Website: lowes
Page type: customer-info-address
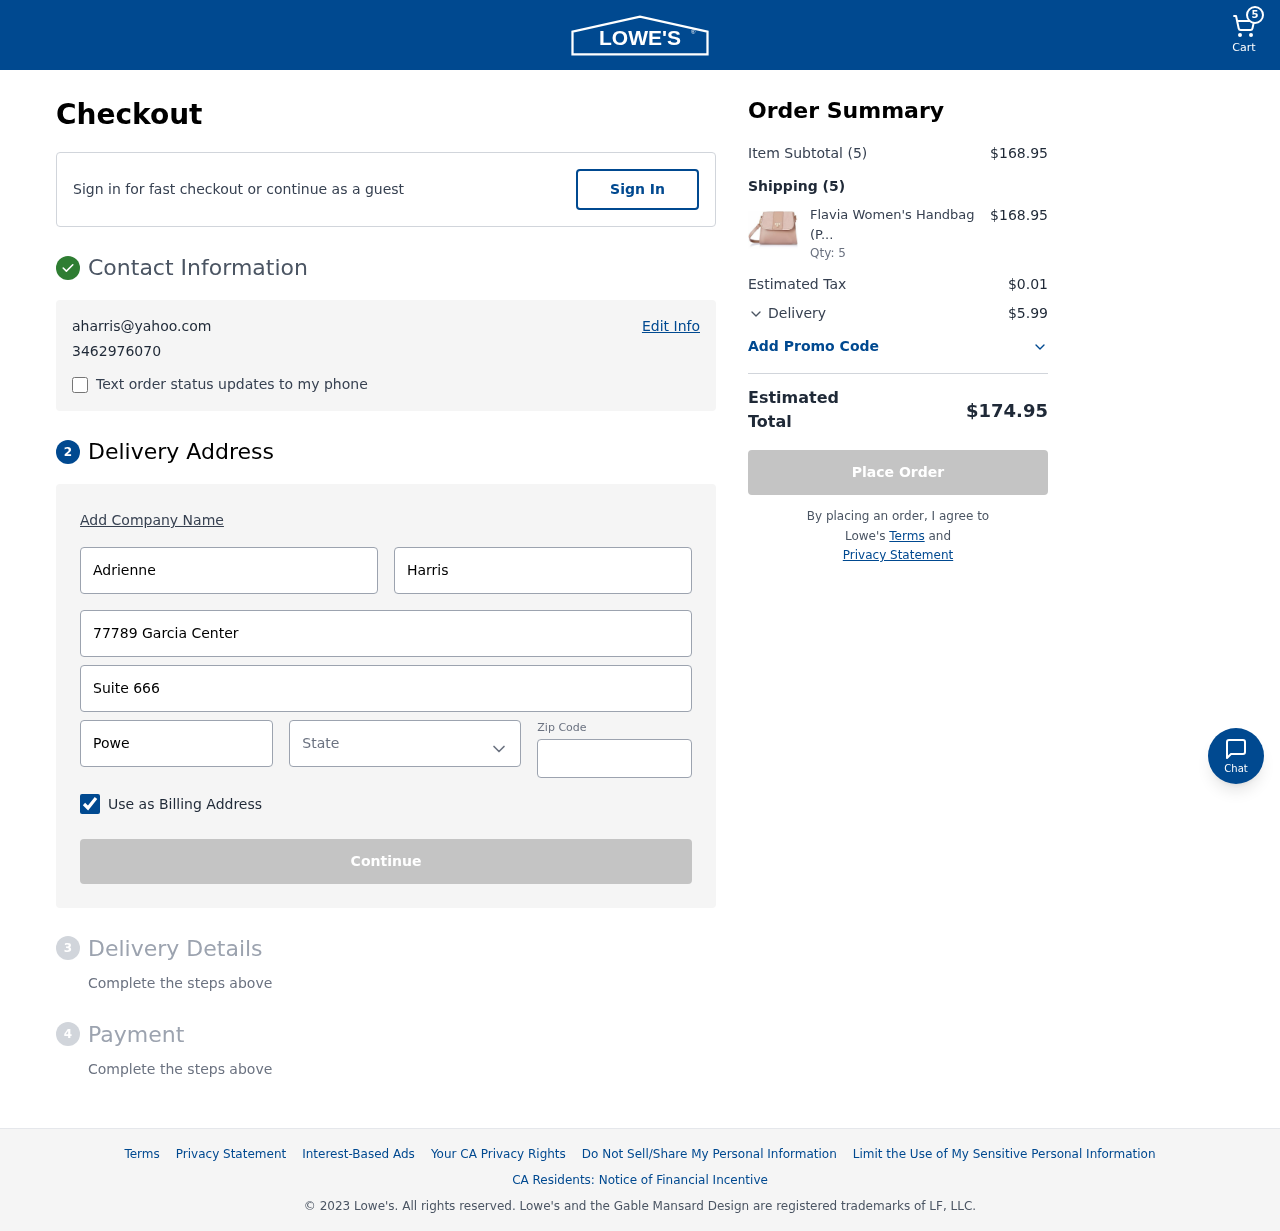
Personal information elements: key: PII_CITY
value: Powellmouth
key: PII_EMAIL
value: aharris@yahoo.com
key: PII_FIRSTNAME
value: Adrienne
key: PII_LASTNAME
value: Harris
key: PII_PHONE
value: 3462976070
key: PII_POSTCODE
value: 33027
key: PII_STATE
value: West Virginia
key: PII_STREET
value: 77789 Garcia Center
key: PII_STREET2
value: Suite 666
Product elements: key: PRODUCT1_NAME
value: Flavia Women's Handbag (Pink)
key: PRODUCT1_QUANTITY
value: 5
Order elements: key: ORDER_NUM_ITEMS
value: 5
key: ORDER_SUBTOTAL
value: $168.95
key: ORDER_NUM_ITEMS2
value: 5
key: ORDER_SUBTOTAL2
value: $168.95
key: ORDER_TAX
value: $0.01
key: ORDER_SHIPPING_COST
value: $5.99
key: ORDER_TOTAL
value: $174.95